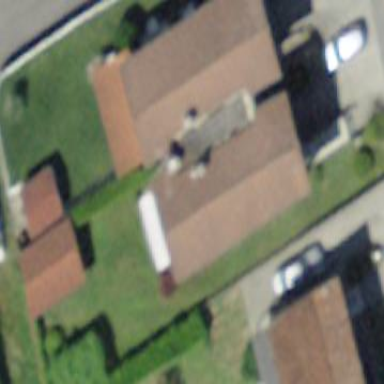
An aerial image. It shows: Simple house.